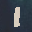
Label: 1